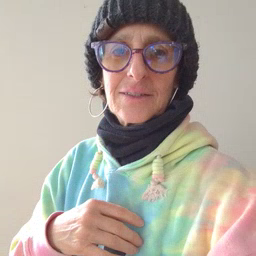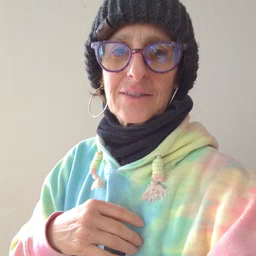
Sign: kiss